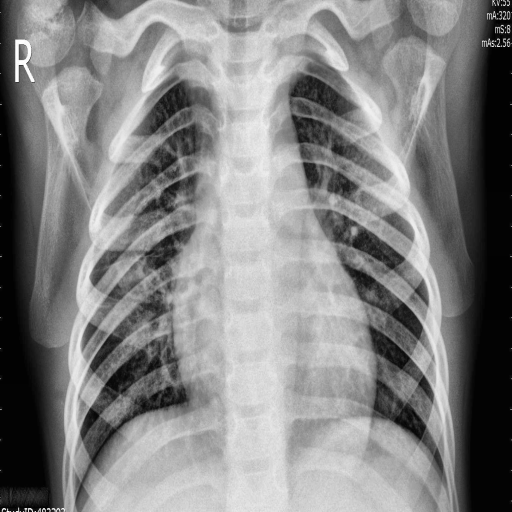
Finding: PNEUMONIA